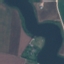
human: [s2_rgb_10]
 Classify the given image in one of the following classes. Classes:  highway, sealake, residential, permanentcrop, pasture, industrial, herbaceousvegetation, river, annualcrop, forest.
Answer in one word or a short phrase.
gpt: River